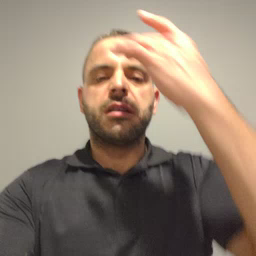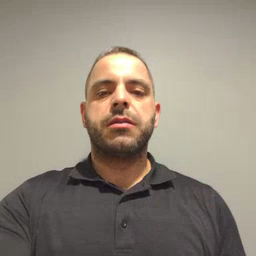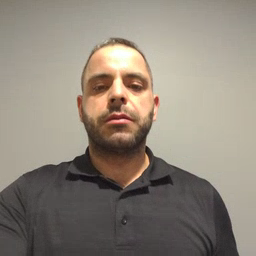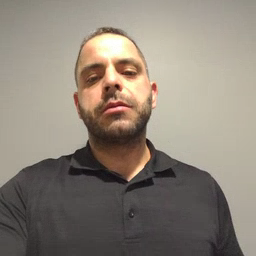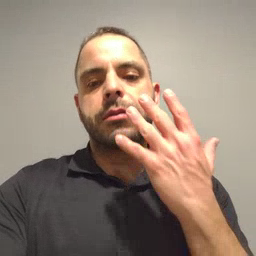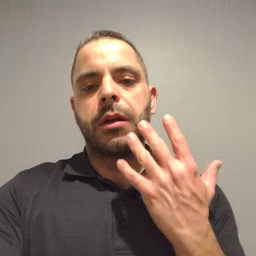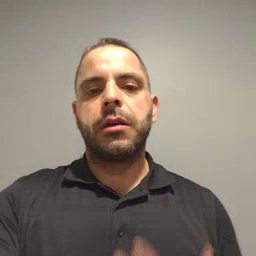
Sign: sad